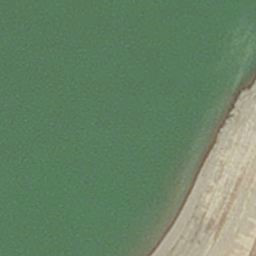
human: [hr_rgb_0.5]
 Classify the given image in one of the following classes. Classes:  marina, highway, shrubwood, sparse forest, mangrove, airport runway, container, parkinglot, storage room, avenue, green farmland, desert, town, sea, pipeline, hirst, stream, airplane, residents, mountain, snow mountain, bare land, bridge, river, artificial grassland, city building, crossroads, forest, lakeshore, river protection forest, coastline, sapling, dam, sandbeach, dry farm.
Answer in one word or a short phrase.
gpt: hirst